Question: Has anyone attempted to subclass 'MKOverlayPathView' in order to, essentially, recreate 'MKPolylineView' with more control of the path drawing? If so, would you be willing to share some example code?
I want to draw an 'MKPolyline' on a map view but 'MKPolylineView' does not offer enough flexibility in how the path is drawn. For instance I want to add a stroke and highlight on the line like the routes seen in the Maps app.

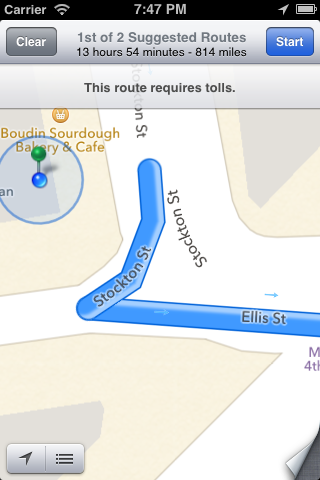
Answer: I came across this today when I was looking for a way to draw a border around an 'MKPolylineView'. After a bit of research and digging around, I created my own simple subclass of 'MKOverlayPathView' which works as a drop-in replacement of 'MKPolylineView' and adds support for drawing a border.
It ended up being very simple, you can take a look at the sample code on GitHub <URL> - especially the 'AIOverlayRouteView' class.